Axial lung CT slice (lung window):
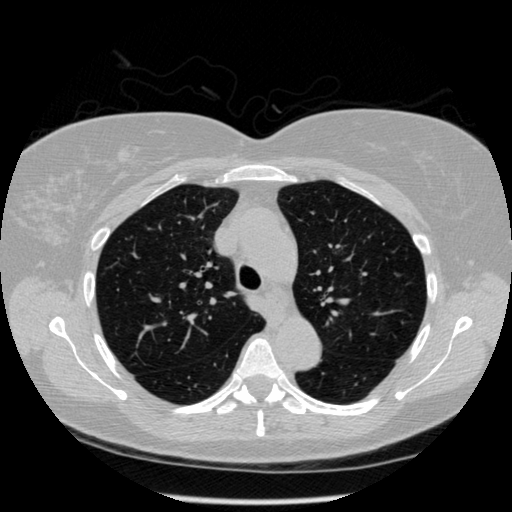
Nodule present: no